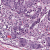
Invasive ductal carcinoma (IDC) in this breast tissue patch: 1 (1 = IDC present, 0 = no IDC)